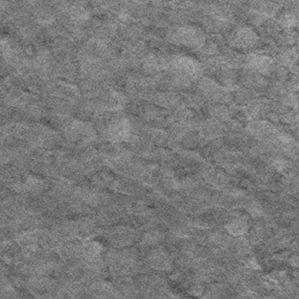
Label: frost